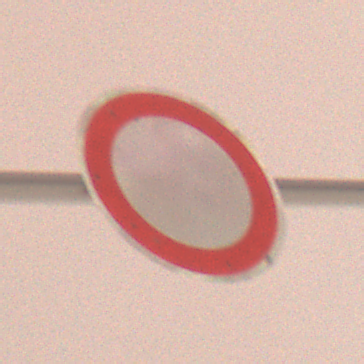
Verkehrszeichen: VerbotFahrzeugeAllerArt
Umgebung: Outdoor, Urban
Tageszeit: Night
Wetter: Overcast
Licht: Artificial
Jahreszeit: Winter
Kontrast: MediumContrast